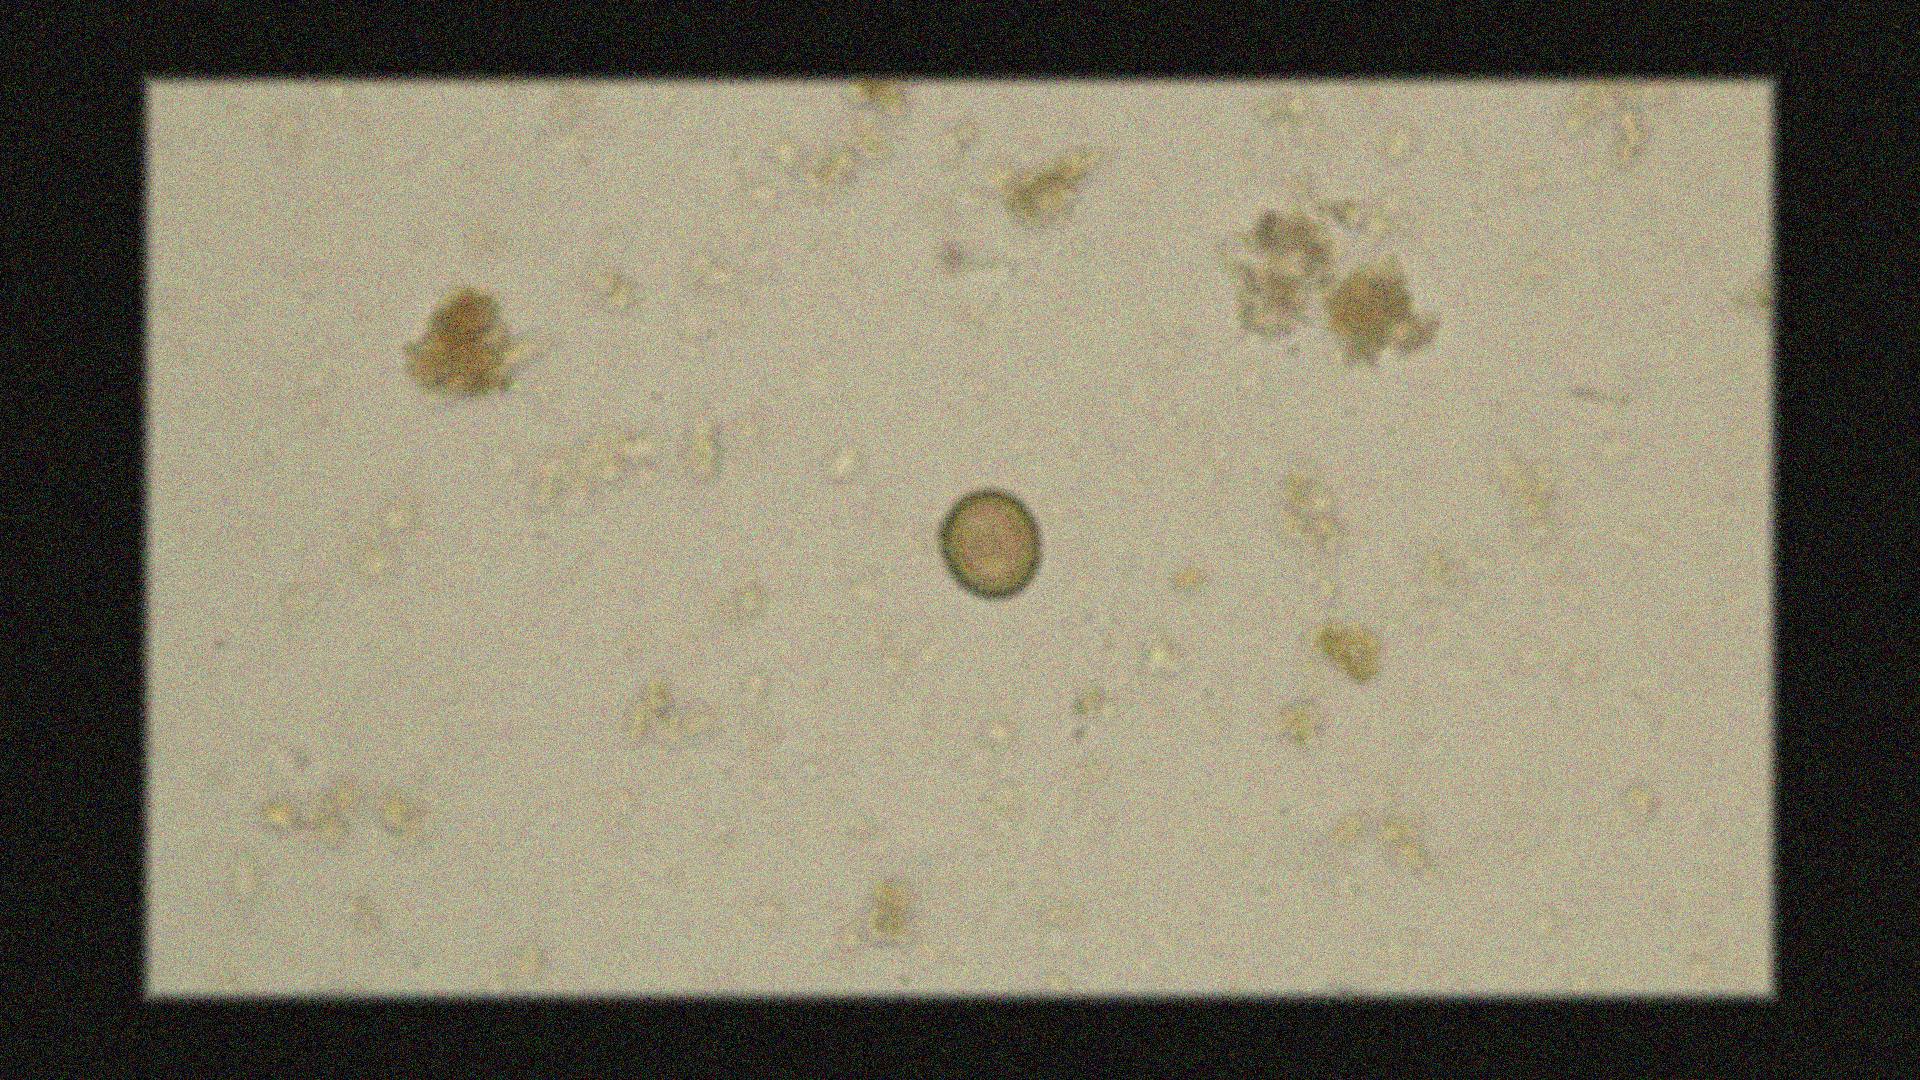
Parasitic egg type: Taenia spp. egg